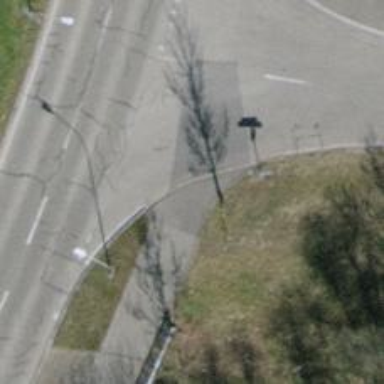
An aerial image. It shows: Asphalt sidewalk path.